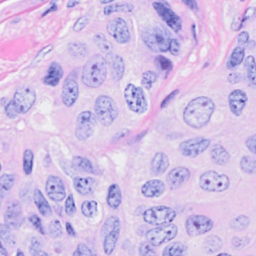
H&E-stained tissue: Breast